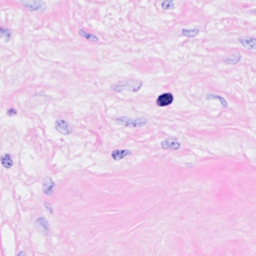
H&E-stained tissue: Breast